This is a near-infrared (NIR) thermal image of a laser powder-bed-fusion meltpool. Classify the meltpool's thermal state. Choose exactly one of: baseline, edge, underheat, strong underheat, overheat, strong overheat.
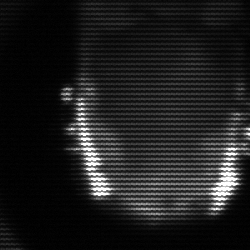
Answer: baseline